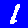
Digit: 1